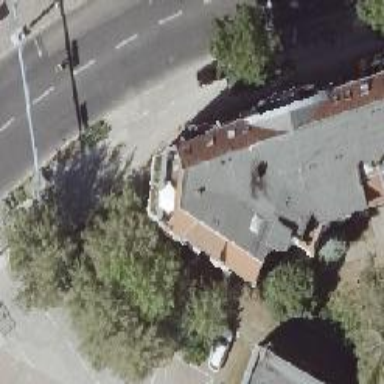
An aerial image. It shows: Cafe.